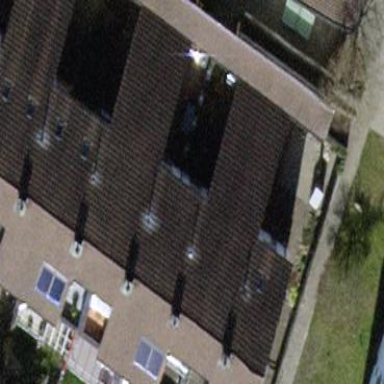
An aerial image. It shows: House with gabled roof that runs across the building.